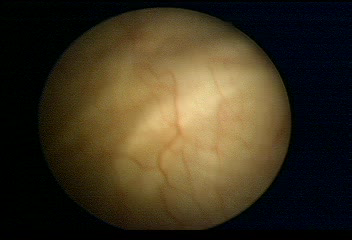
Modality: WLC
Class: Normal mucosa
Bladder cancer association: No